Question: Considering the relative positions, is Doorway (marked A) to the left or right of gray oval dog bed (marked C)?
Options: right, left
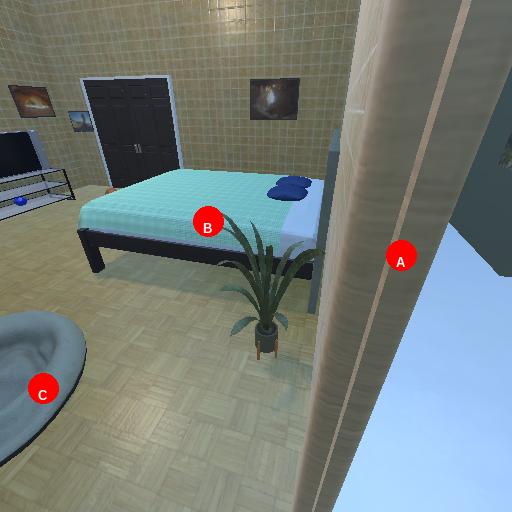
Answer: right